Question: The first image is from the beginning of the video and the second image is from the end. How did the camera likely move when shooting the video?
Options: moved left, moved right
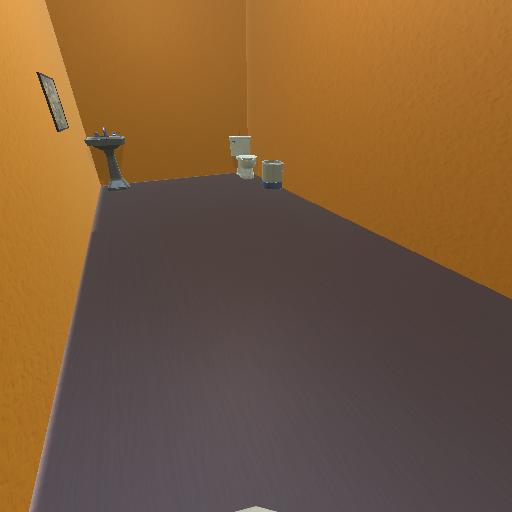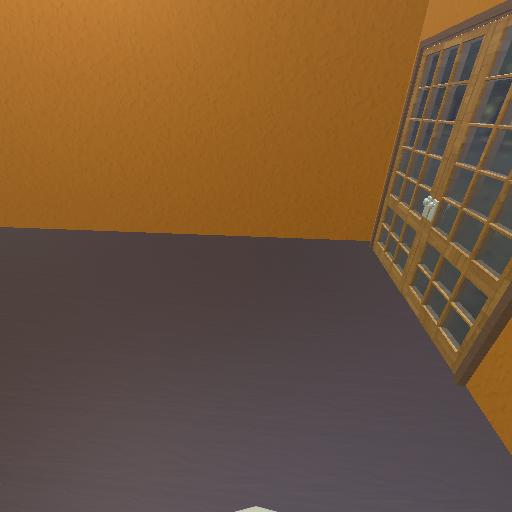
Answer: moved left